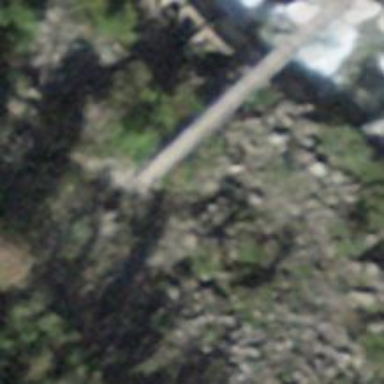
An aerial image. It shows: Suspension bridge over unpaved path.